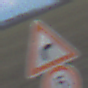
Verkehrszeichen: KurveRechts
Zusatzzeichen unten: Geschwindigkeit5
Umgebung: Outdoor, Nature
Tageszeit: SunriseSunset
Wetter: PartlyCloudy
Licht: Natural
Jahreszeit: NotSpecified
Kontrast: LowContrast